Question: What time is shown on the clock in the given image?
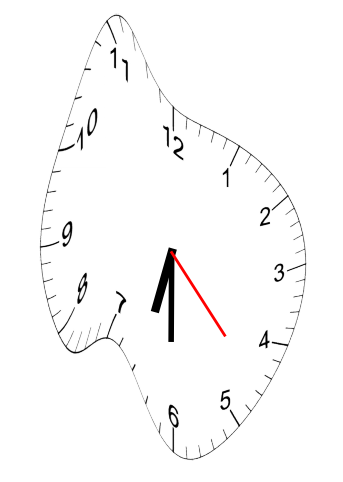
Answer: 06:30:23